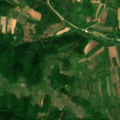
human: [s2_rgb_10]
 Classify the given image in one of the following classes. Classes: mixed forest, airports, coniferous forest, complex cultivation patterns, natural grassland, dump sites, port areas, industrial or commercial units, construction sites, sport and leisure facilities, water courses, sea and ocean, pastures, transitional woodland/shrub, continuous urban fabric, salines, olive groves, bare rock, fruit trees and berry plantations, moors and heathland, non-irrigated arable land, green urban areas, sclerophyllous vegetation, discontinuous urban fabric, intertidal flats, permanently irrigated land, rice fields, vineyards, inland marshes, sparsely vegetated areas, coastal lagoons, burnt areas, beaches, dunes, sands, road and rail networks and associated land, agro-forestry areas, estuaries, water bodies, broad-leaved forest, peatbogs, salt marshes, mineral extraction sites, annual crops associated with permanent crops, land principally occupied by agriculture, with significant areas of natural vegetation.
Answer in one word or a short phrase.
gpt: complex cultivation patterns, land principally occupied by agriculture, with significant areas of natural vegetation, broad-leaved forest, mixed forest